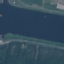
Label: River